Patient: sex M, age 34
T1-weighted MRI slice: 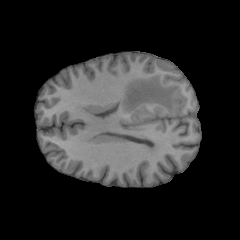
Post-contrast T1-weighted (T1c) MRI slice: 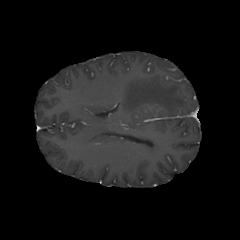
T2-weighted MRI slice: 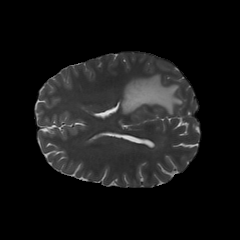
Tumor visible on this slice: yes
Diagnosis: Astrocytoma, IDH-mutant
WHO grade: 3